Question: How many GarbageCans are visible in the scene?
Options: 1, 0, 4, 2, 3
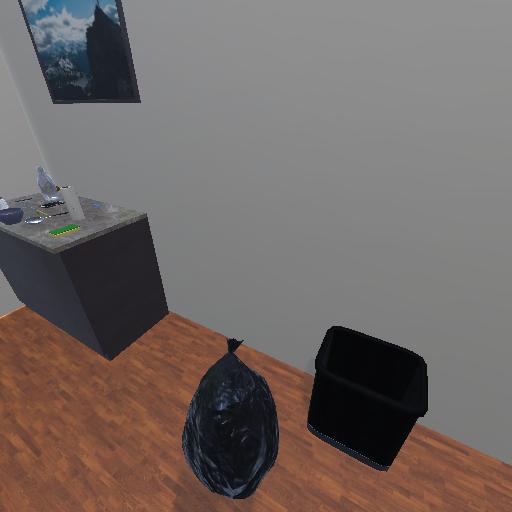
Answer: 1